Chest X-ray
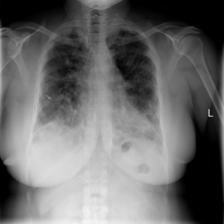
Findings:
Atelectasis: negative
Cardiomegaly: negative
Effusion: negative
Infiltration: negative
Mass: negative
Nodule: positive
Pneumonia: negative
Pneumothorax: negative
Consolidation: negative
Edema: negative
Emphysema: negative
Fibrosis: negative
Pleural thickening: positive
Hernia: negative